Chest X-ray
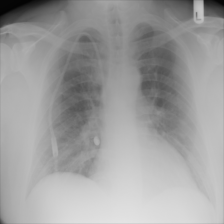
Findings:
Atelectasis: negative
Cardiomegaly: negative
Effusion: negative
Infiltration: negative
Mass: negative
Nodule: negative
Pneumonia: negative
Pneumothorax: negative
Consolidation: negative
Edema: negative
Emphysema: negative
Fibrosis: negative
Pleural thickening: negative
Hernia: negative